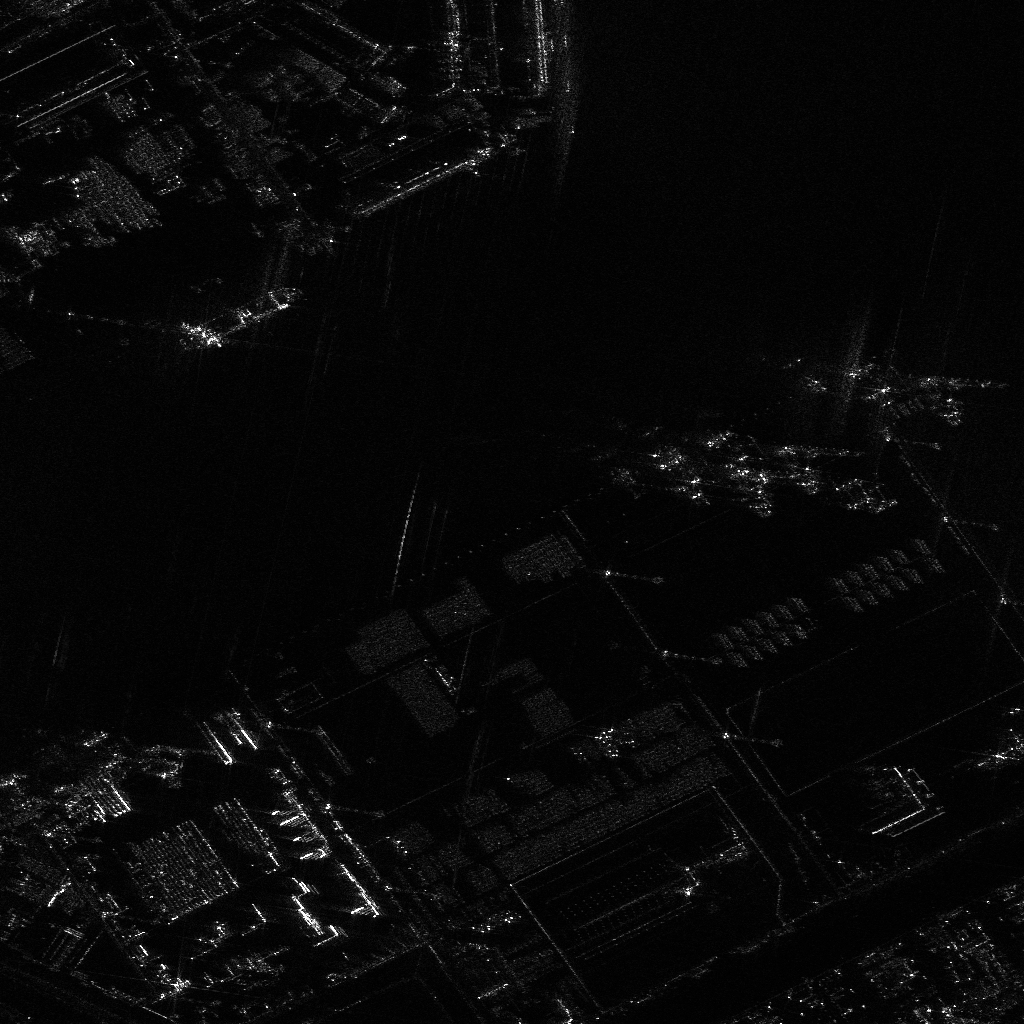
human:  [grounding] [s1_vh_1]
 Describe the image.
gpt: In the satellite image, there is  <ref>1 large dredger </ref> <box>[[22, 24, 25, 37, 65]]</box> located at left,  <ref>1 large container </ref> <box>[[89, 36, 98, 38, 2]]</box> located at right.